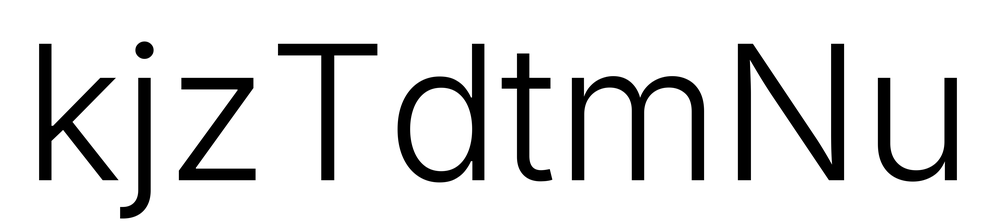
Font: Inter_Light